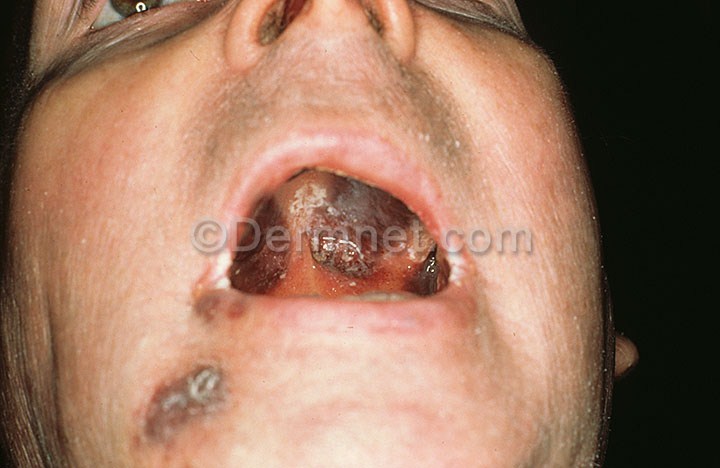
Disease: Herpes HPV and other STDs Photos